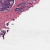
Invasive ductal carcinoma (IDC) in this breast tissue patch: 1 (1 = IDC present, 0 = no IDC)